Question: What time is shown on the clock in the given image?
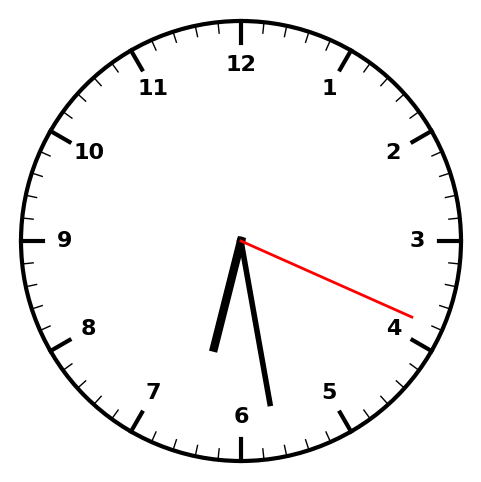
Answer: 06:28:19